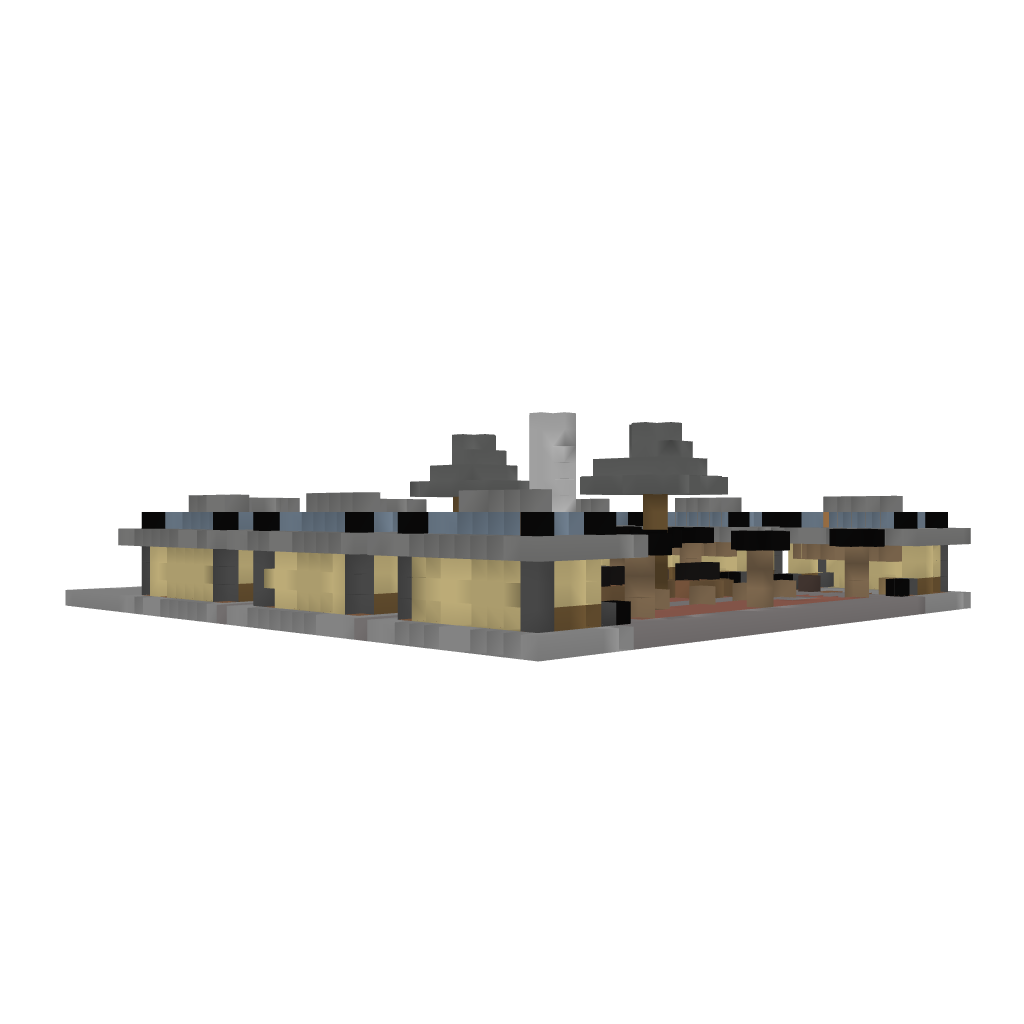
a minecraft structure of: Market Square